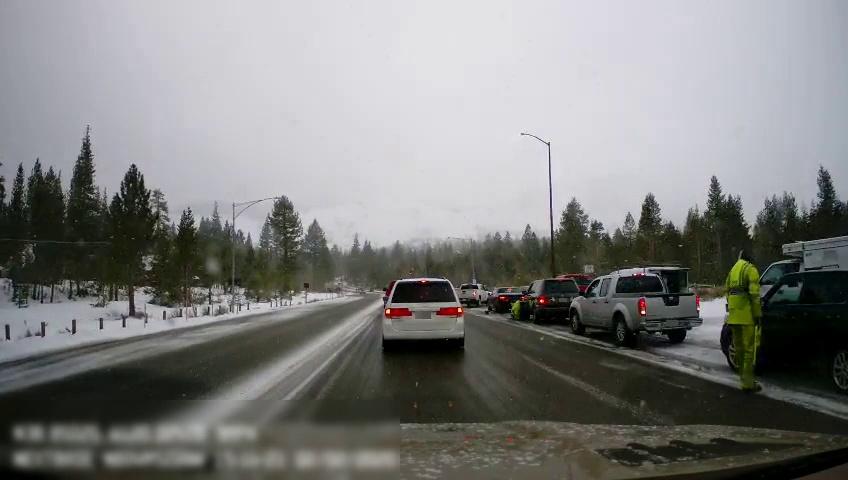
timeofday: Day
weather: Snowy
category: Drivable Space
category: Vehicles | Van
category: Vehicles | Truck
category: Vehicles | Car
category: Pedestrians
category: Vehicles | Truck
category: Vehicles | Truck
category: Vehicles | SUV
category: Vehicles | Truck
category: Pedestrians
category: Vehicles | Car
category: Vehicles | Truck
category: Vehicles | Truck
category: Lanes | Alternate Lane
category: Lanes | Current Lane
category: Lanes | Alternate Lane
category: Traffic | Signs